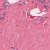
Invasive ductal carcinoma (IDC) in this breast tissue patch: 0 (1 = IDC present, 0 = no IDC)